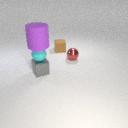
large purple rubber cylinder above small cyan rubber sphere